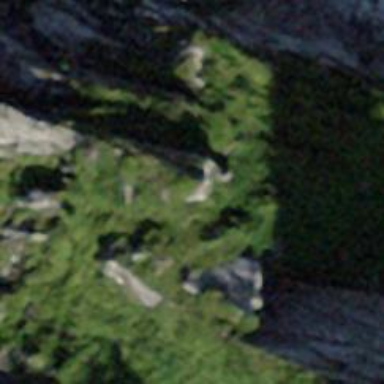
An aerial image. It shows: Arete in nature.